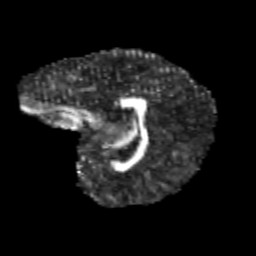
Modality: FA
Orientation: sagittal
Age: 10
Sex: male
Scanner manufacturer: siemens
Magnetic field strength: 3 T
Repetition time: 3.8 s
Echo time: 0.07 s